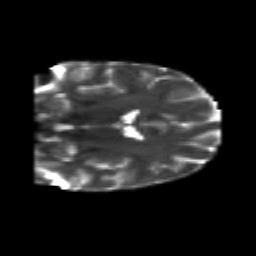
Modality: T2w
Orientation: coronal
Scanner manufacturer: siemens
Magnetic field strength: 3 T
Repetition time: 6.8 s
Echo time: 0.093 s